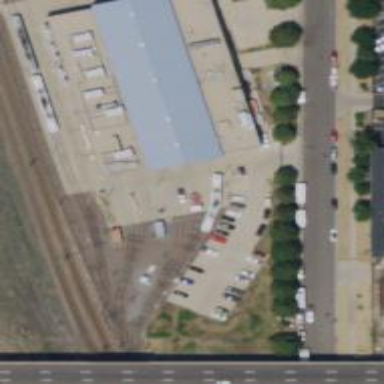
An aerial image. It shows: Light rail yard with electrified contact lines.